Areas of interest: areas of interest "Business office"
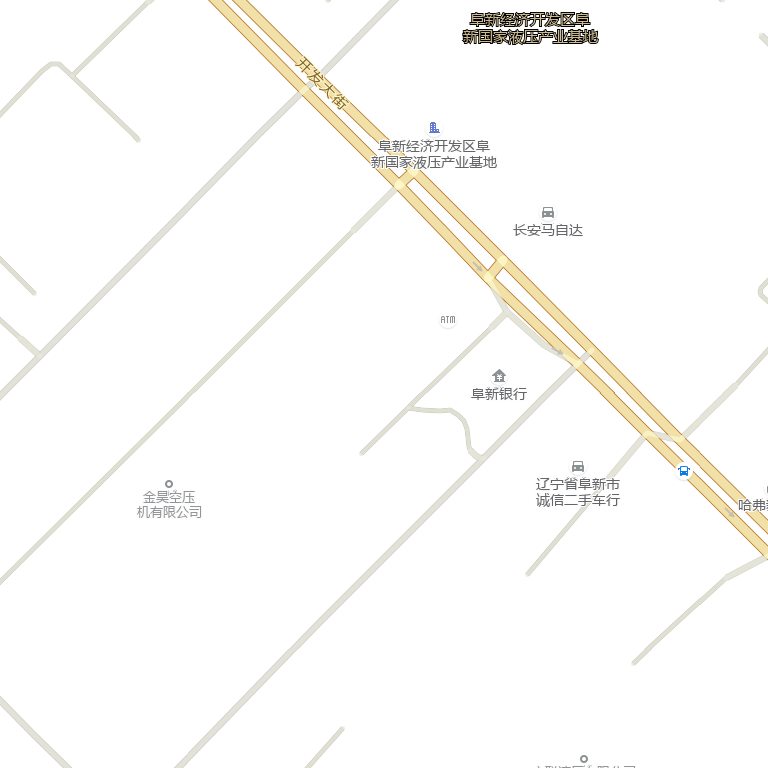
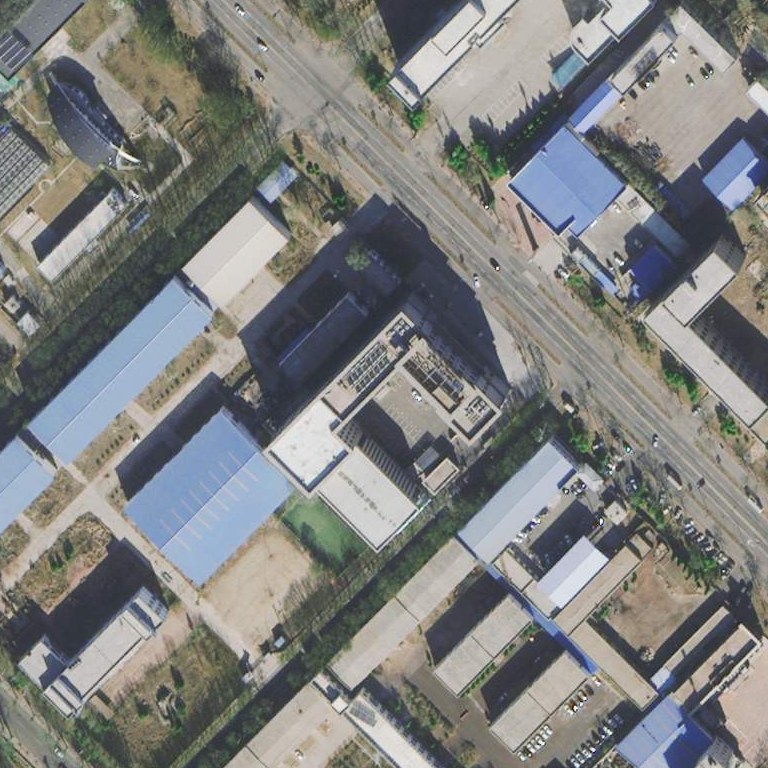